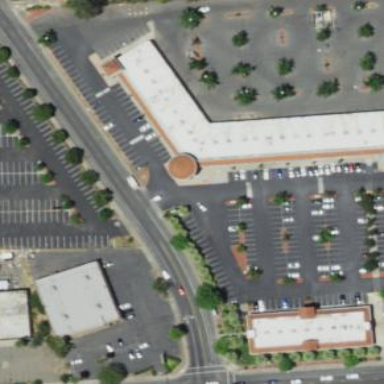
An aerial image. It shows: Parking area with surface.